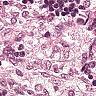
Metastatic tissue present: no